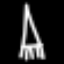
Label: The Eiffel Tower